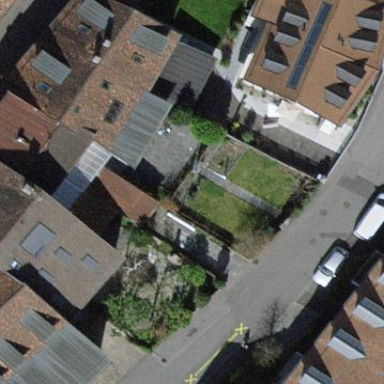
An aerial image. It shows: Garden area designated for leisure land.